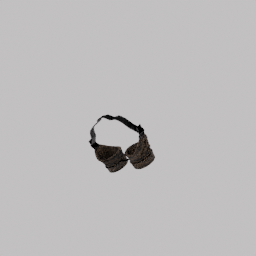
Label: people